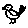
Label: bird